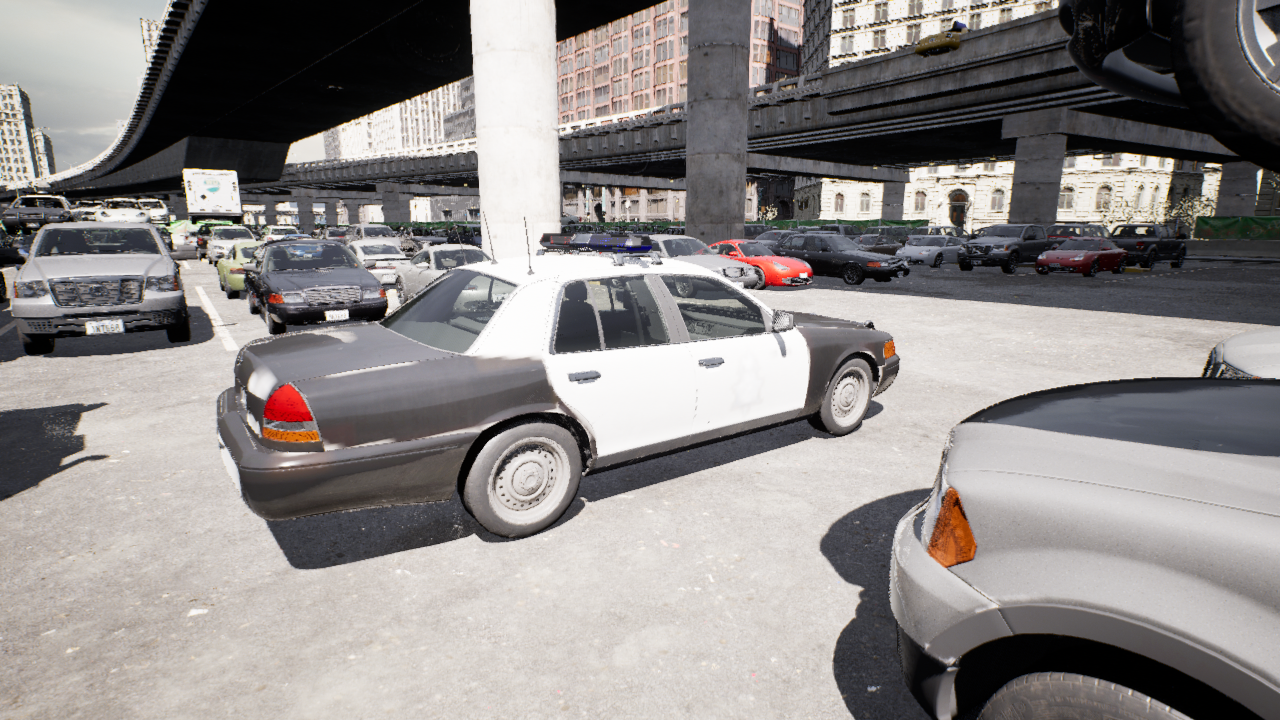
Venue: arterial
Lighting: clear day
Vehicle rig: sedan